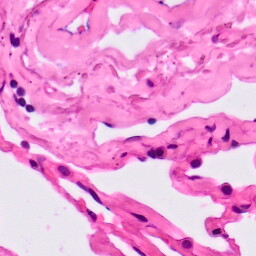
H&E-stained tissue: Lung